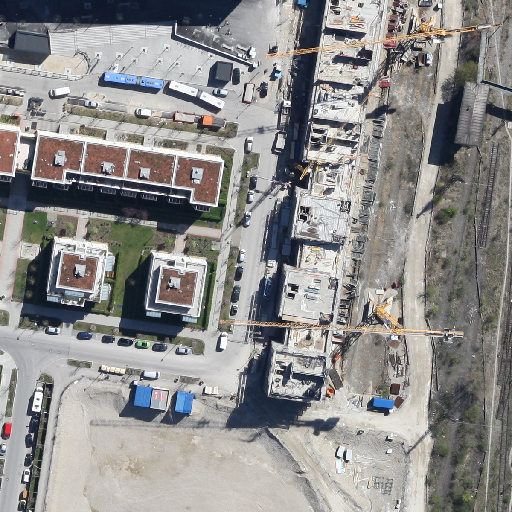
Referring expression: light-duty vehicle in the parking area